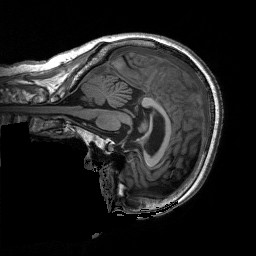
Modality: T1w
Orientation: sagittal
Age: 66
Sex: female
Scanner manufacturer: siemens
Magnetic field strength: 3 T
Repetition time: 2.5 s
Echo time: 0.00248 s